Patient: sex M, age 66
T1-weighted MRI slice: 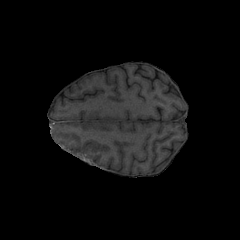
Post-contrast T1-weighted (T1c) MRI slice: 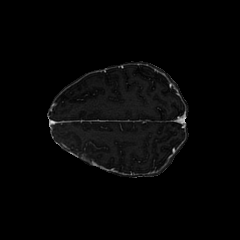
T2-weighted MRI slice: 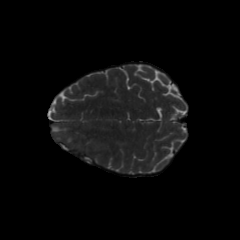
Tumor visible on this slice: yes
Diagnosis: Glioblastoma, IDH-wildtype
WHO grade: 4